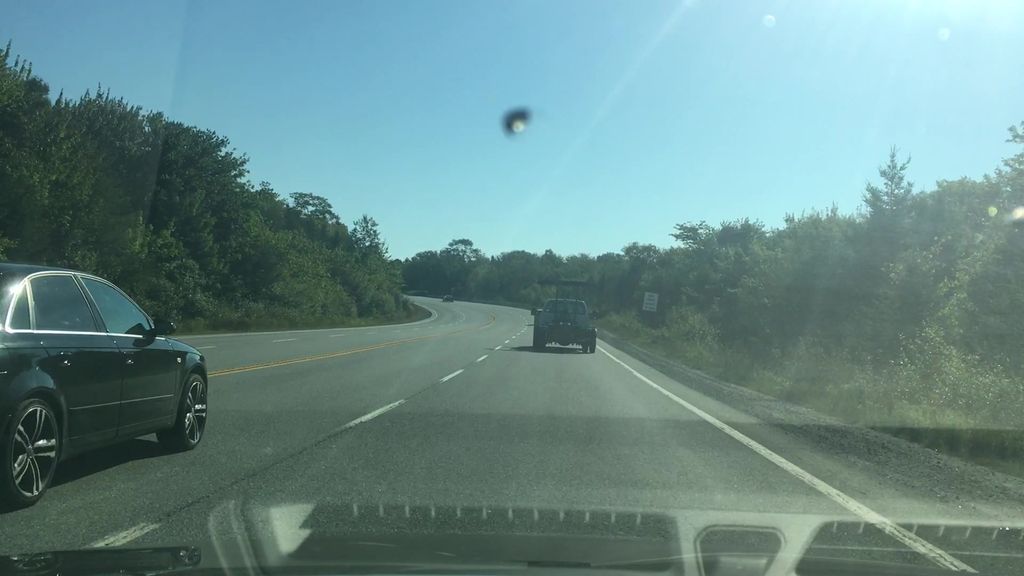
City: halifax